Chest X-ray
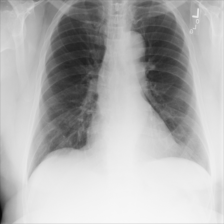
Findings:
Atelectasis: negative
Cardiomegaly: negative
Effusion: negative
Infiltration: negative
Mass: negative
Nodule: negative
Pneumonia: negative
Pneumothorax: negative
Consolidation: negative
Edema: negative
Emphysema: negative
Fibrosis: negative
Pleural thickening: negative
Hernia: negative